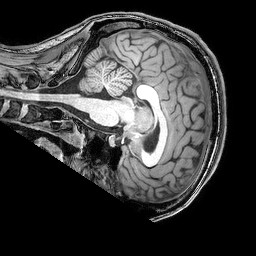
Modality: T1w
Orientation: sagittal
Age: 25
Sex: male